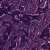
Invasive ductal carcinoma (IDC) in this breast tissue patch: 1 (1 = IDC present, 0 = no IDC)